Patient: sex M, age 64
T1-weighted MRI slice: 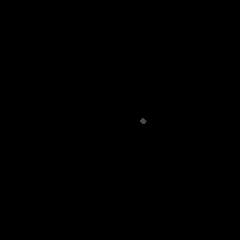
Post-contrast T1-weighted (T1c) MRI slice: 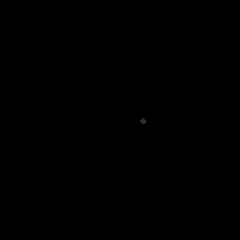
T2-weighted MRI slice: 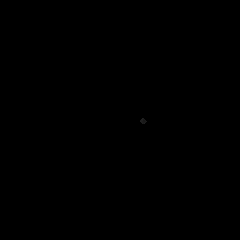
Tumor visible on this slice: no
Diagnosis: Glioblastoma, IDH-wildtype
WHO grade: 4